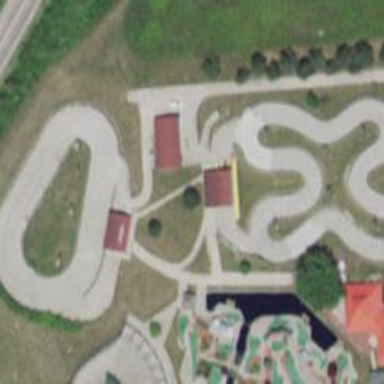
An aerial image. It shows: Karting raceway for sports activities.